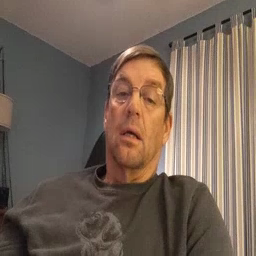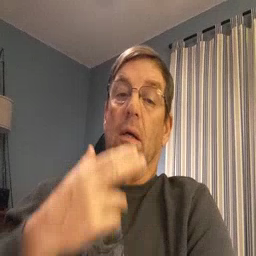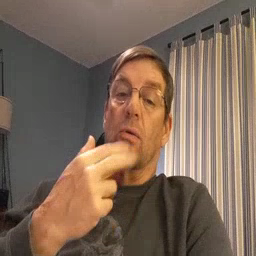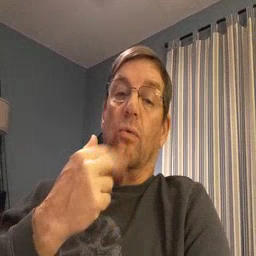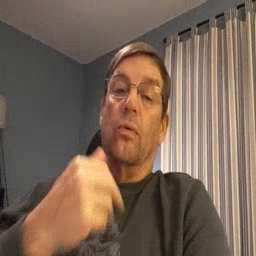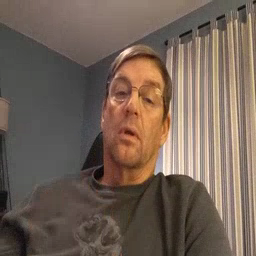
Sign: cute